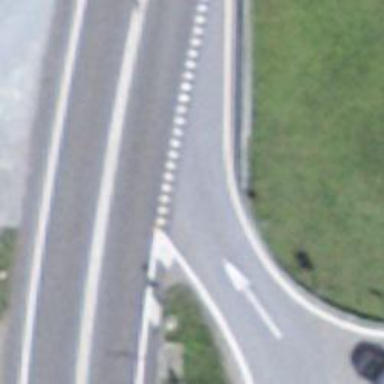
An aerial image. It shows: Road with "give way" sign.